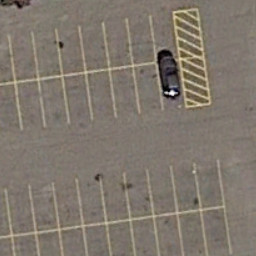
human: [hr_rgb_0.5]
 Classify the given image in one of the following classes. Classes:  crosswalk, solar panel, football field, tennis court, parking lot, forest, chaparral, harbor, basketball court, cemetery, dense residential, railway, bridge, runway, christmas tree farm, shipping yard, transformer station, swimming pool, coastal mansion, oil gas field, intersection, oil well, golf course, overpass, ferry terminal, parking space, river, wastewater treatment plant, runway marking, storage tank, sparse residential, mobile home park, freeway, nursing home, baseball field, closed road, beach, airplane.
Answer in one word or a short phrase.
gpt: parking space